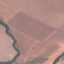
Land use / land cover: AnnualCrop